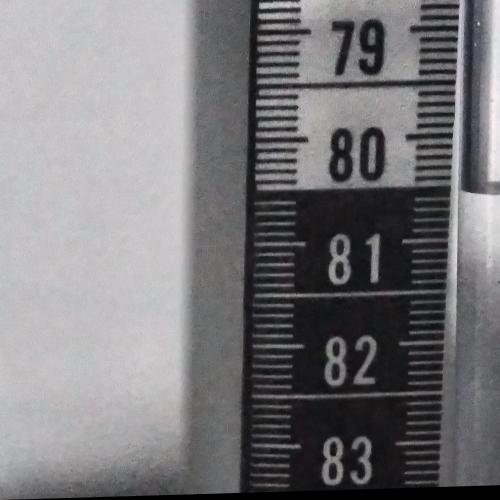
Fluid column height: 80.5 cm